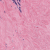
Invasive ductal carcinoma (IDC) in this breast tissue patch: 1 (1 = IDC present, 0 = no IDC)